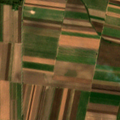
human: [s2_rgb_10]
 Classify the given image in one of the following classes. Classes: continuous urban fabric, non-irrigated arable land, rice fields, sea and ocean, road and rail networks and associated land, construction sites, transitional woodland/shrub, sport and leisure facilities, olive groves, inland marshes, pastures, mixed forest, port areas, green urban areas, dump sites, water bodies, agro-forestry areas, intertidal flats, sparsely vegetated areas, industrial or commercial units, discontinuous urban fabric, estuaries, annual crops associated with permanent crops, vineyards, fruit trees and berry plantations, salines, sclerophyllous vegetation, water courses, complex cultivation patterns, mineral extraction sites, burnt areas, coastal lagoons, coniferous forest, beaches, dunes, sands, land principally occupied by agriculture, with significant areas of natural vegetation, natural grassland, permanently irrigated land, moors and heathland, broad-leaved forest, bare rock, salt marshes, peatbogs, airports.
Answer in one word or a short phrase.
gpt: non-irrigated arable land